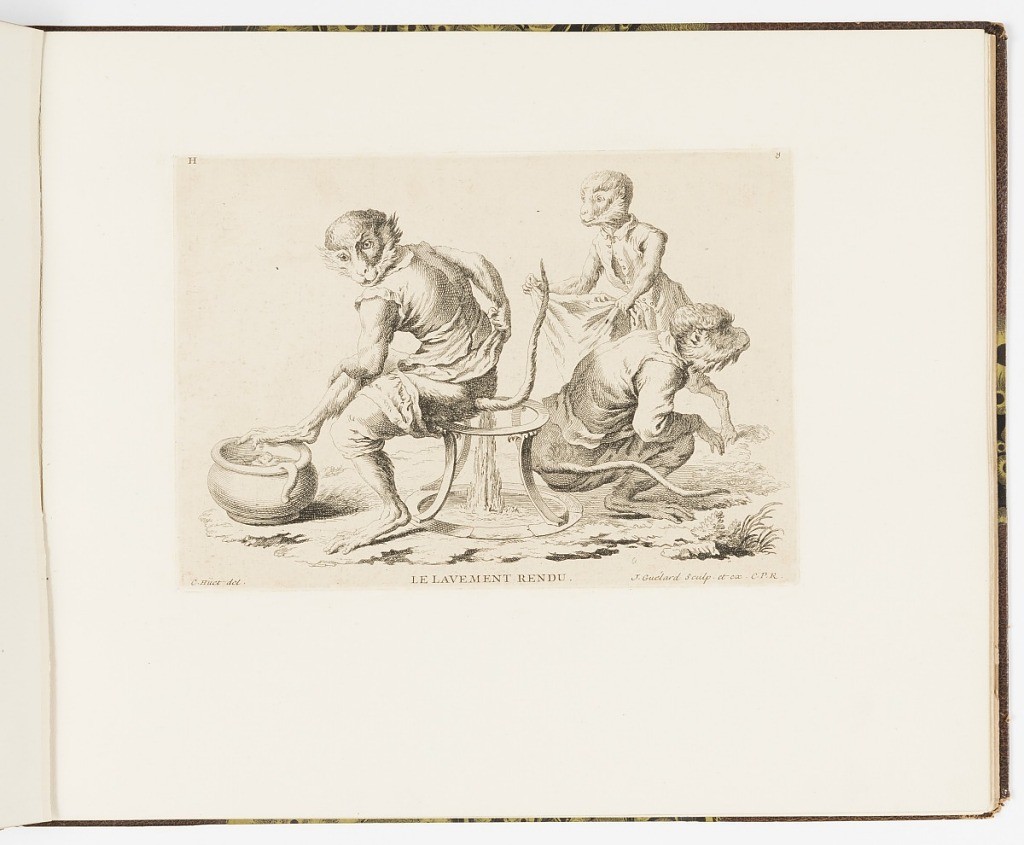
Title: LE LAVEMENT RENDU
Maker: Christophe Huet, French, 1695 – 1759
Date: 1743
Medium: Etching on laid paper
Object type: Bound print
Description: Plate 8 of a series of 23 prints featuring monkeys acting as humans in various figural scenes. In an outdoor setting, three monkey figures in human costume. Following the delivery of an enema in 1921-6-319-9, a monkey at left sits upon a circular stand, excreting liquid diarrhea onto the ground. He rests his right foot on a pot of liquid at left and turns toward the viewer. At right, another monkey rushes with a blanket or towel. A third monkey squats on the ground with a concerned expression, facing right.